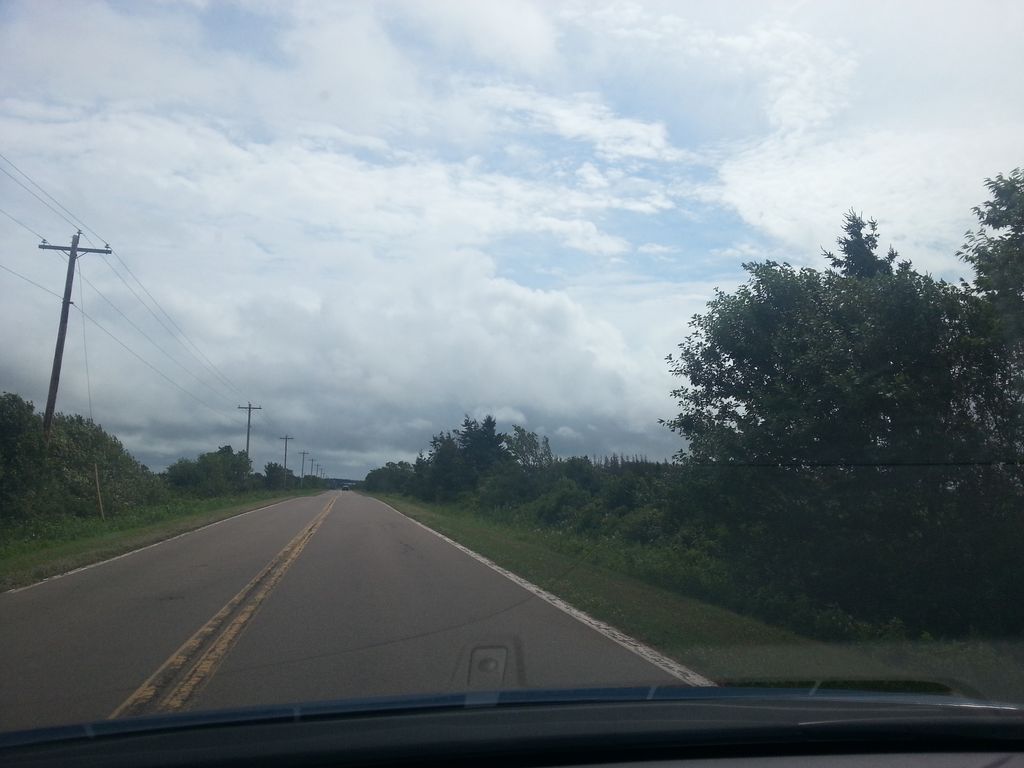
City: charlottetown